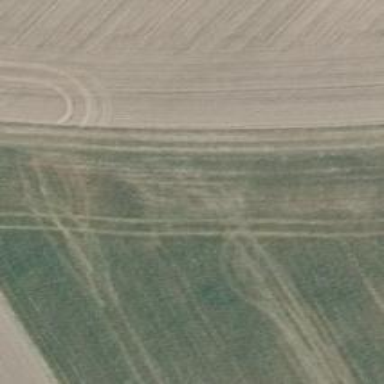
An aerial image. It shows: Track with very rough surface.